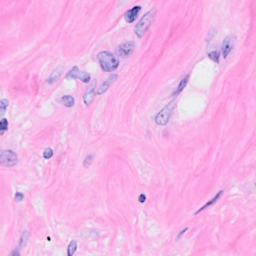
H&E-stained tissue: Breast